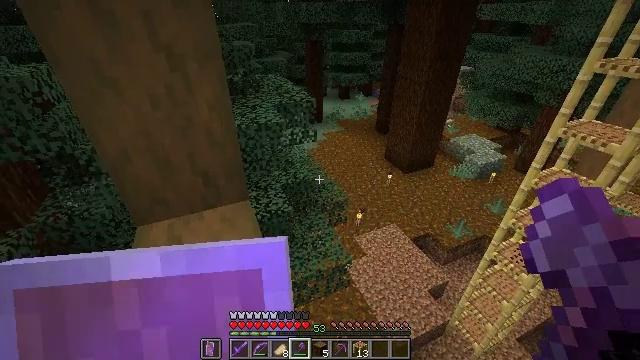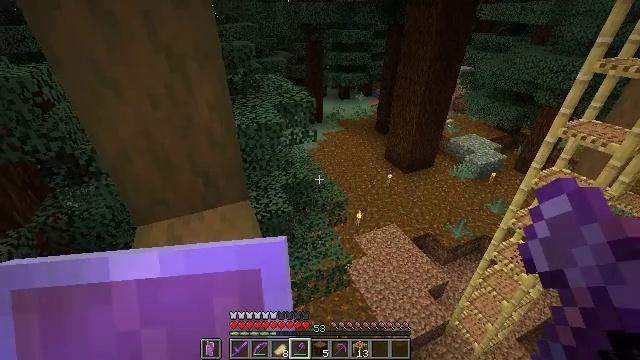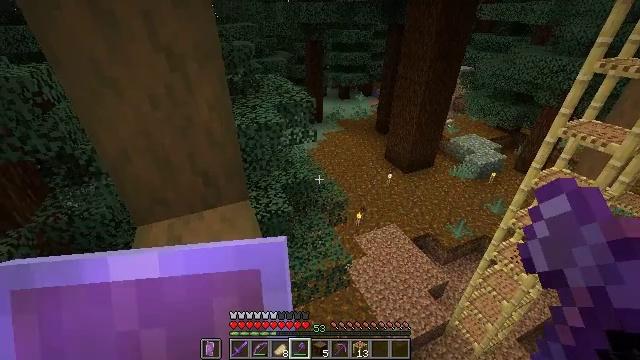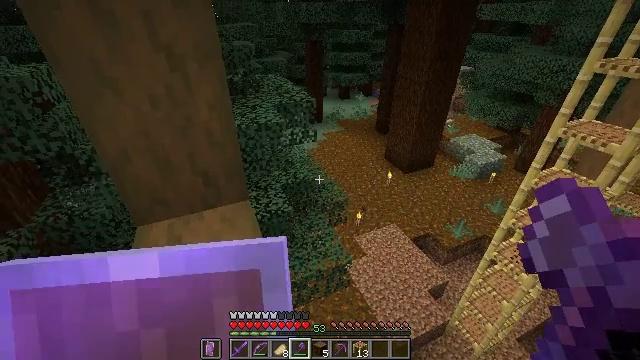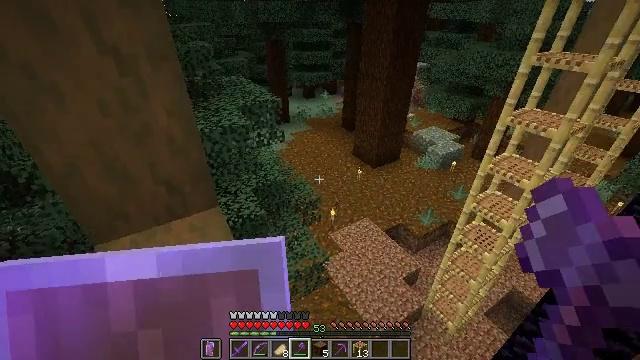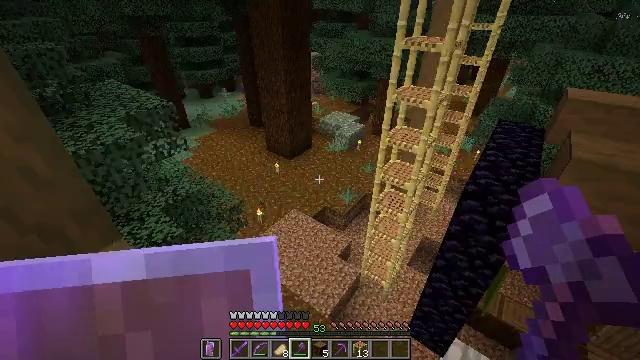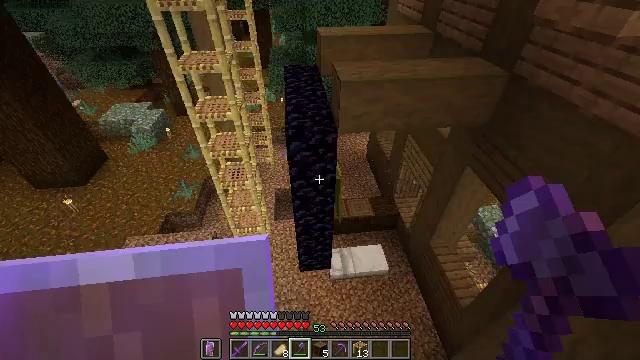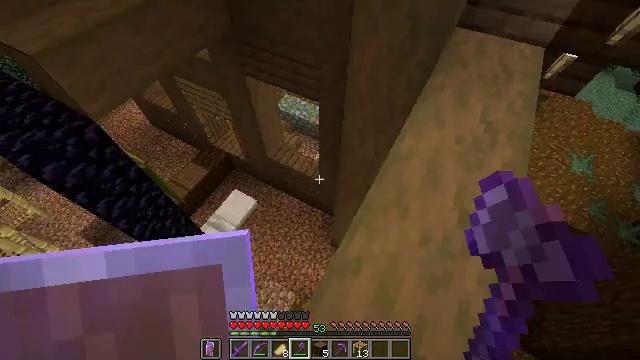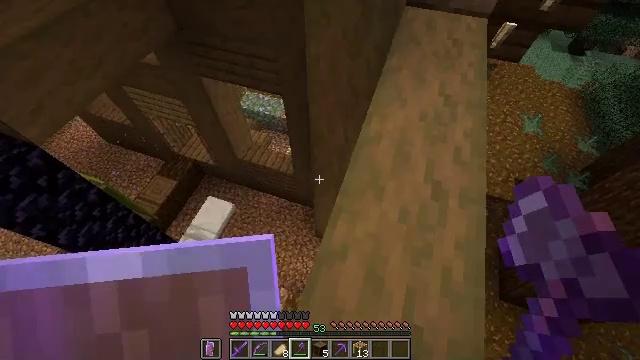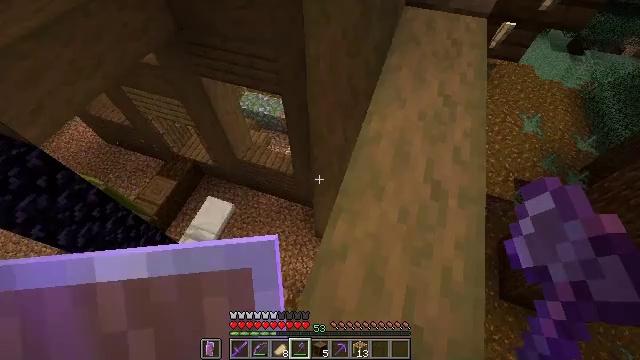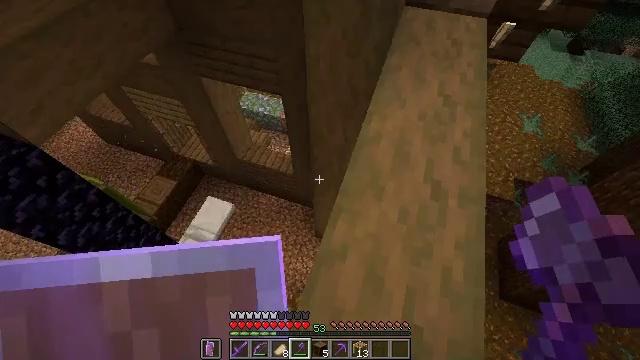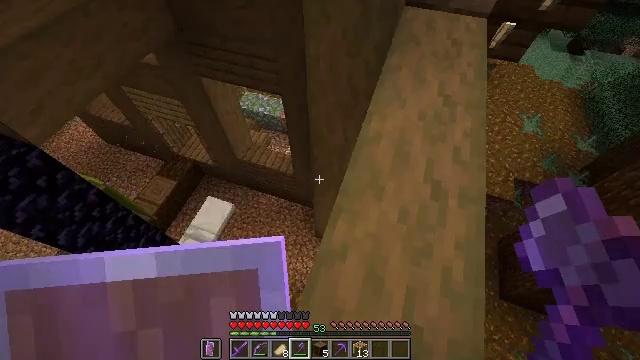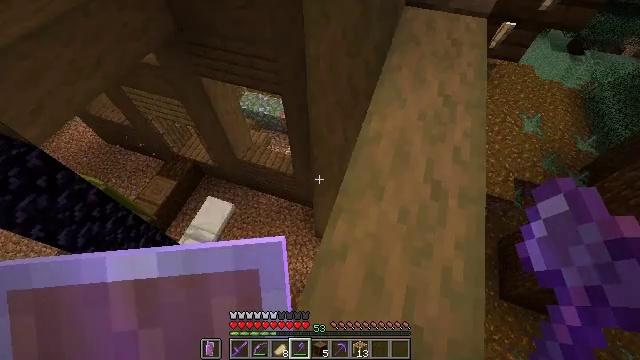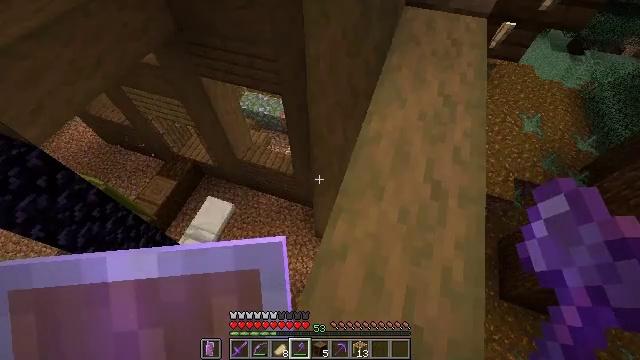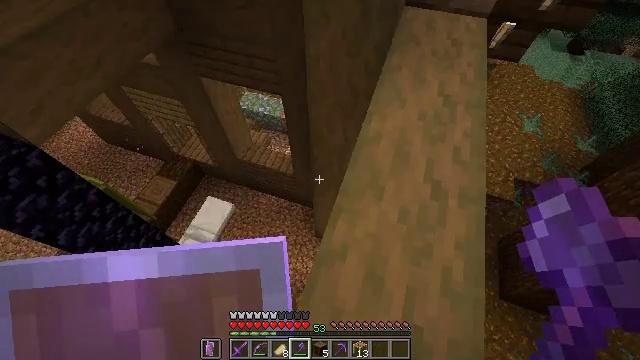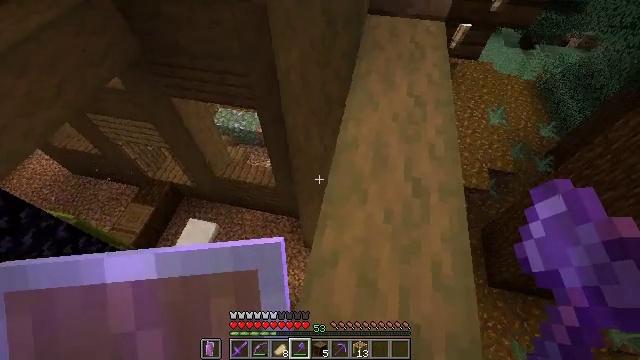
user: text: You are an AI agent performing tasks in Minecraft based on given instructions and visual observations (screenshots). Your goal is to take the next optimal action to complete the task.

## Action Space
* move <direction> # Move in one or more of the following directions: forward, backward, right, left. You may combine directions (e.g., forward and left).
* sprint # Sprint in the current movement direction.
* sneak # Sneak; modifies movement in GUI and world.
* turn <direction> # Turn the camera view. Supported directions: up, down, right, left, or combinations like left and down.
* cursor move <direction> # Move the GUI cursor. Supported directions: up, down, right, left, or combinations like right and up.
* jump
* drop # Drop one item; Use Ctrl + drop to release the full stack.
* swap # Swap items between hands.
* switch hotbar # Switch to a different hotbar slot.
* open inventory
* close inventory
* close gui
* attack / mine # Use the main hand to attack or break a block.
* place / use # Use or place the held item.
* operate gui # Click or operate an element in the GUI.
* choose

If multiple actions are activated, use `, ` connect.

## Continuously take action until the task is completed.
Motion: motion action
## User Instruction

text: Remove the scaffolding structure.
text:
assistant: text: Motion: no_op
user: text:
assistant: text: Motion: no_op
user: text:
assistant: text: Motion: no_op
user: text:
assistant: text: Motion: turn right
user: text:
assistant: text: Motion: turn right and down
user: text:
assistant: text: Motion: turn right and down
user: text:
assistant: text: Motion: turn right and down
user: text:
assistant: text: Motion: turn right and down
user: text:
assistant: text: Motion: no_op
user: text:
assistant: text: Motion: no_op
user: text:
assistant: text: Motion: no_op
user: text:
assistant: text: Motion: no_op
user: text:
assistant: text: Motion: no_op
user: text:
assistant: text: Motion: no_op
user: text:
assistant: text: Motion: turn right and up
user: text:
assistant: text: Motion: turn right and up
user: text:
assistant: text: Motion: turn right and up
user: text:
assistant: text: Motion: turn right and up
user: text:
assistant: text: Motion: turn left and up
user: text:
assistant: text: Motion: turn left
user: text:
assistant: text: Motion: turn left
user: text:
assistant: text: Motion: no_op
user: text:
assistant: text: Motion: no_op
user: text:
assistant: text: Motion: no_op
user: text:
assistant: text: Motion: no_op
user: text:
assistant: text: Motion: no_op
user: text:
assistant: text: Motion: no_op
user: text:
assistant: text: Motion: no_op
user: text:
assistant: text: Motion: move right
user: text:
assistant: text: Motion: move forward and move right